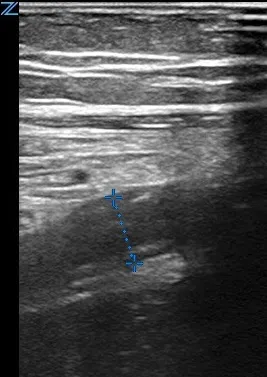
7-millimeter noncompressible appendix in long-axis.
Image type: radiology (ultrasound)